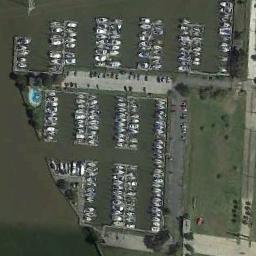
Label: harbor